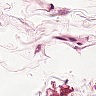
Metastatic tissue present: no